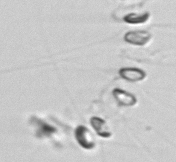
Label: Chaetoceros_socialis